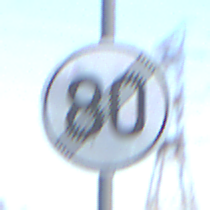
Verkehrszeichen: EndeGeschwindigkeit80
Umgebung: Outdoor, Nature
Tageszeit: Dawn
Wetter: Clear
Licht: Natural
Jahreszeit: NotSpecified
Kontrast: LowContrast